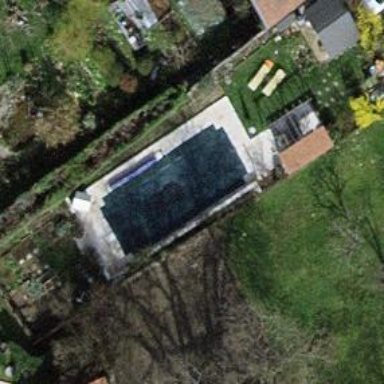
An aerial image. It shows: Outdoor swimming pool in leisure land area.